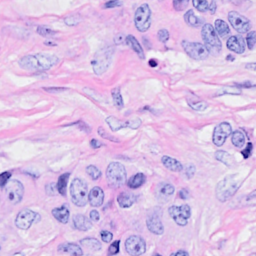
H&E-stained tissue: Breast